Aerial crown-view tile of a tropical tree (Barro Colorado Island, Panama), acquired 20240918:
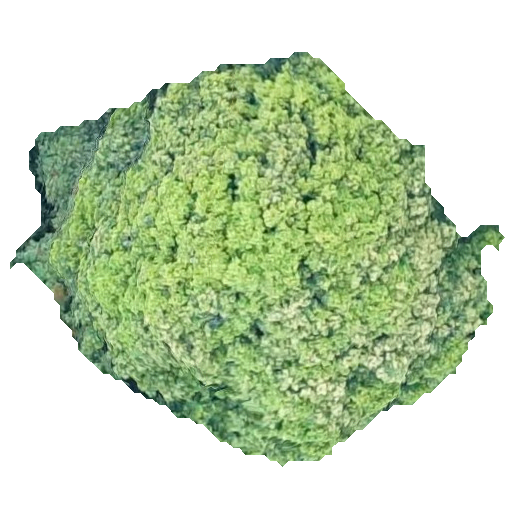
Species: Prioria copaifera
GBIF accepted scientific name: Prioria copaifera
Crown area: 204.372 m²